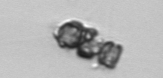
Label: Thalassiosira_TAG_external_detritus